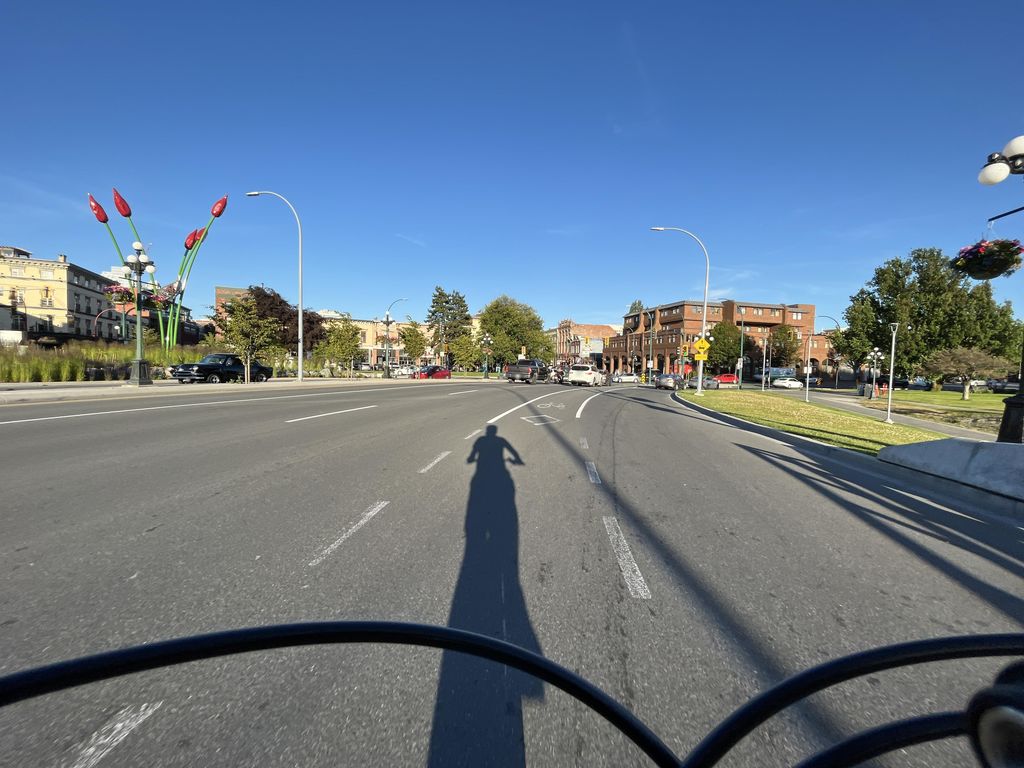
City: victoria